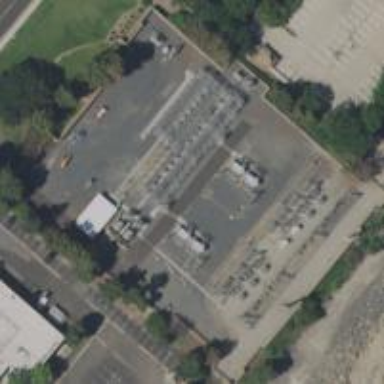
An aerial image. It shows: Outdoor distribution substation.